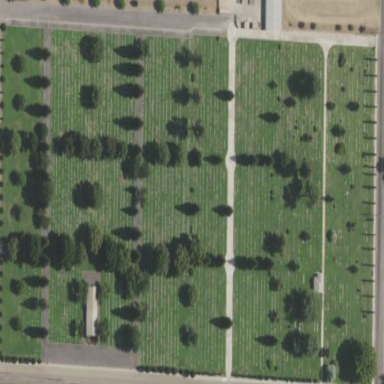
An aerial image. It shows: Cemetery.